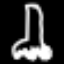
Label: fork